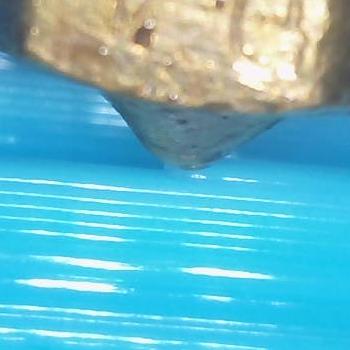
Flow rate: 224%